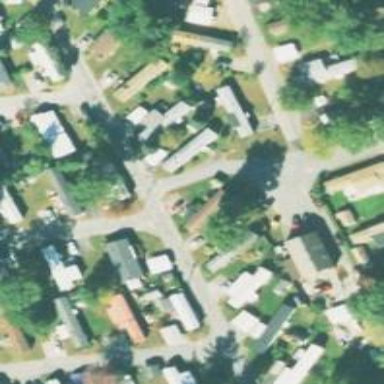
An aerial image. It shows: Neighborhood.